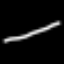
Label: line